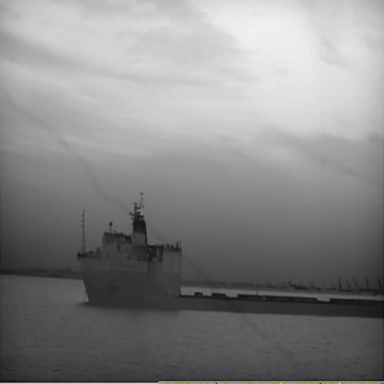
There is a liner in the infrared image.